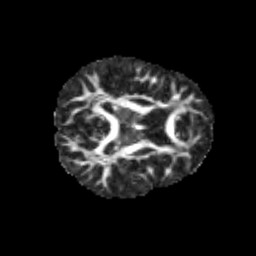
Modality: FA
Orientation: axial
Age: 13
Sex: female
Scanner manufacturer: siemens
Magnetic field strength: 3 T
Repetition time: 3.8 s
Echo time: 0.07 s